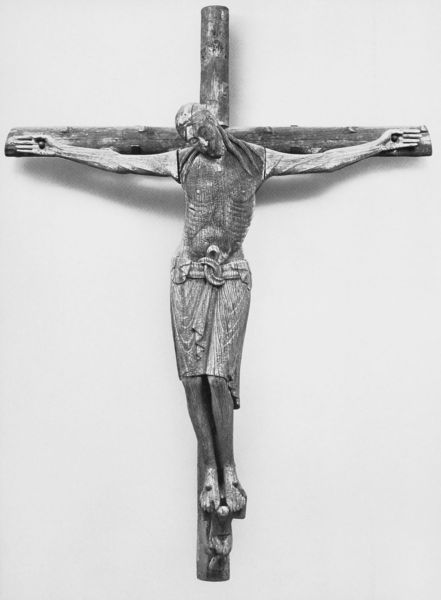
Titel: Kruzifixus
Institution: Innsbruck, Museum Ferdinandeum
Schlagwörter: körper, lendenschurz, mann, schurz, holz, tuch, arme, falten, knoten, hände, schlank, figur, zart, beine, brustwarzen, nägel, zehen, fein, hager, lendentuch, kreuz, rippen, schlicht, schnitzerei, leib, christus, jesus, jesus christus, kreuzigung, stigma, stigmata, leiden, muskel, mittelalter, romanik, kruzifix, geschnitzt, erlöser, romanisch, gekreuzigter, sehnen, holzkreuz, leidend, messias, gottessohn, sohn gottes, viernageltypus, christkind, kruzigung, konstanz, leidender, kreutigung, zweinageltypus, christkönig, einfaches holz, rippenknochen, heilland, erretter, jesus von nazaret, schurtz, locksen